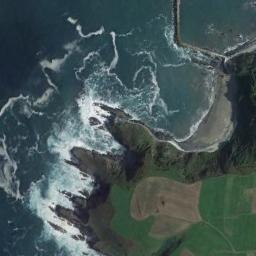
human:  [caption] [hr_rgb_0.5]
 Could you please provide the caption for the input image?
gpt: The type of beach is rocky coast and the beach has a headland, And the farmland is on the beach .

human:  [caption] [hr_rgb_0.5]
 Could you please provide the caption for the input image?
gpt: The sea is blue by the beach .

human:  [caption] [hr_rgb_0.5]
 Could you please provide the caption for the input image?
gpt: The beach is made up of blue seawater and a coast with some hills and some plants .

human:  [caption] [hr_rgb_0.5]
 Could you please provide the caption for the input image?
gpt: The grass is beside the beach .

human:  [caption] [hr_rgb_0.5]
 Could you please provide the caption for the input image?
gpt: Dark blue ocean and steep coastline and green space .